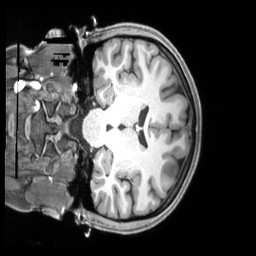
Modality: T1w
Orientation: coronal
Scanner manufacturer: siemens
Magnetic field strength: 3 T
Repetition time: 2.5 s
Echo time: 0.00218 s